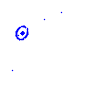
Particle: pion